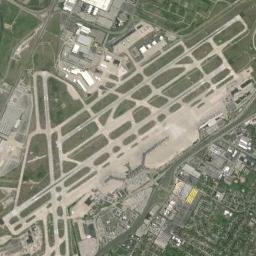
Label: airport